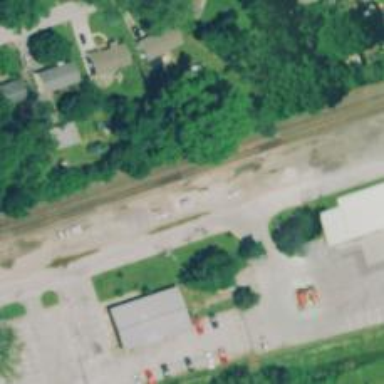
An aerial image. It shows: Railroad crossover.